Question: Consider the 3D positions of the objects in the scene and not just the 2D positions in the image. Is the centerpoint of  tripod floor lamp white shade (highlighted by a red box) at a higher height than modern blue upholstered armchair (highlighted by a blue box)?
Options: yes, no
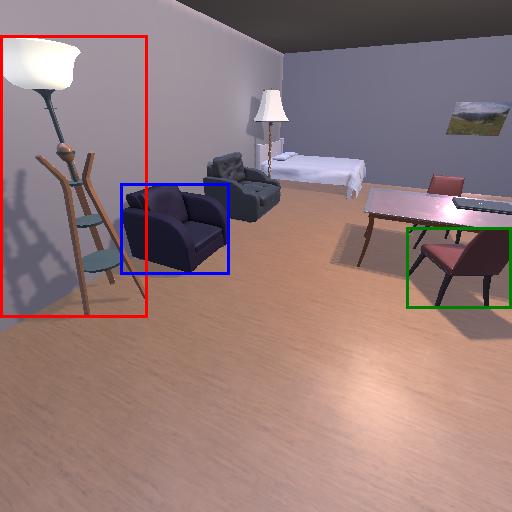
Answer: yes